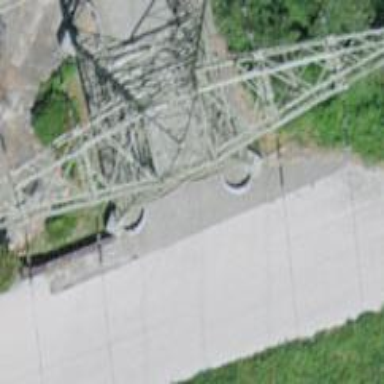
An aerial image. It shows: Power line with three cables.